Field crop: tomato
Growth stage: 1
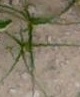
Species: cyperus